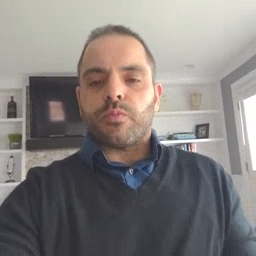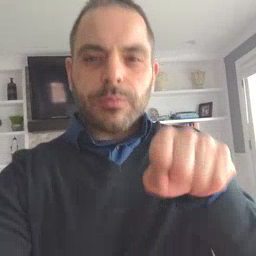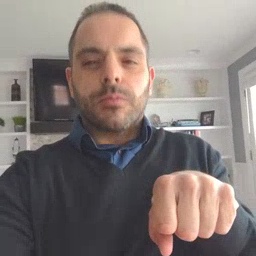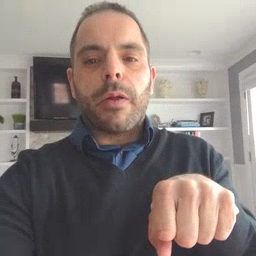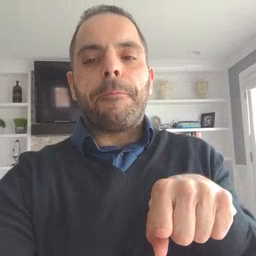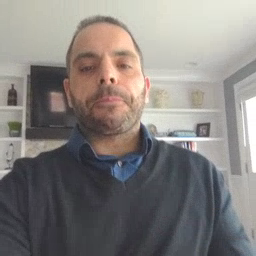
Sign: can